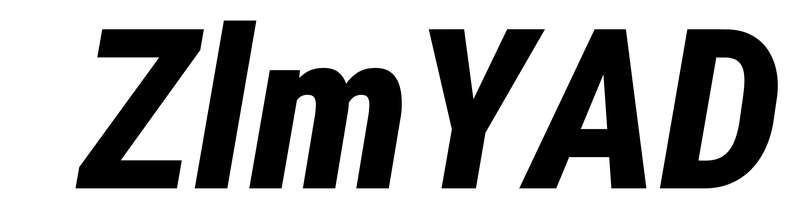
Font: Roboto-Italic_Condensed_ExtraBold_Italic